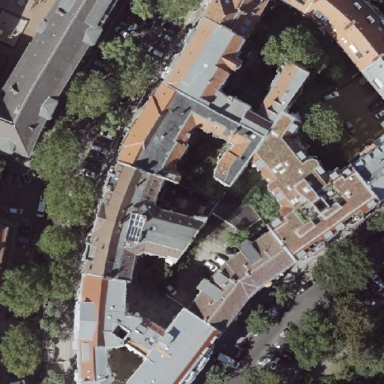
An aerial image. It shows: Apartment building with double saltbox roof shape.